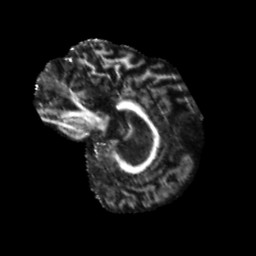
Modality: FA
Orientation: sagittal
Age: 75
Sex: male
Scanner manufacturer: siemens
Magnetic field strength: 3 T
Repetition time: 5.25 s
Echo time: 0.08 s